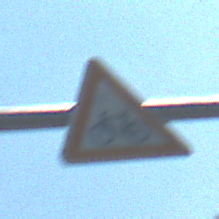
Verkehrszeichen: RadverkehrRechts
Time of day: Midday
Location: Outdoor (Urban)
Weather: Clear
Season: NotSpecified
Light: Natural